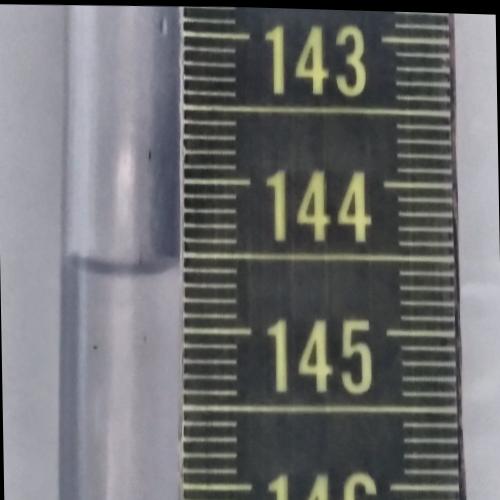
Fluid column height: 144.6 cm